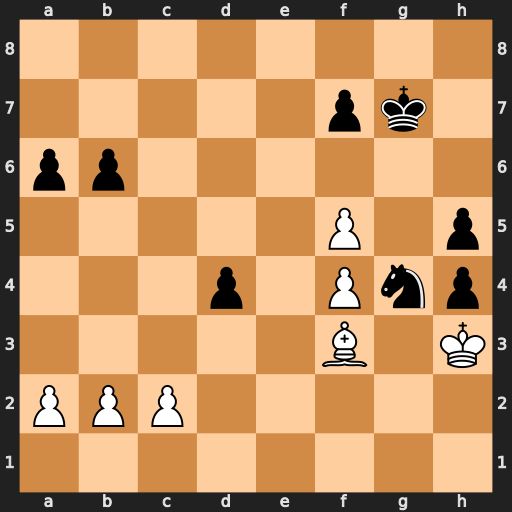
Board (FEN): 8/5pk1/pp6/5P1p/3p1Pnp/5B1K/PPP5/8
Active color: w
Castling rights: -
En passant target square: -
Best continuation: Bxg4 hxg4+ Kxh4